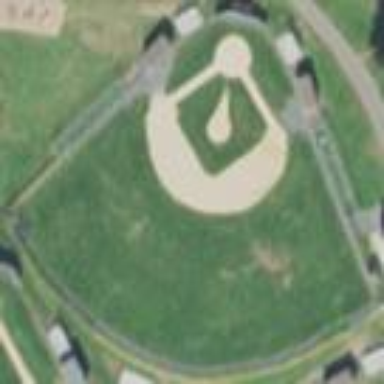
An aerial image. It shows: Baseball pitch for leisure land activities.